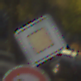
Verkehrszeichen: Vorfahrtsstrasse
Zusatzzeichen unten: Geschwindigkeit90
Umgebung: Outdoor, Urban
Tageszeit: SunriseSunset
Wetter: PartlyCloudy
Licht: Natural
Jahreszeit: Autumn
Kontrast: HighContrast